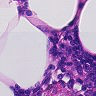
Metastatic tissue present: no